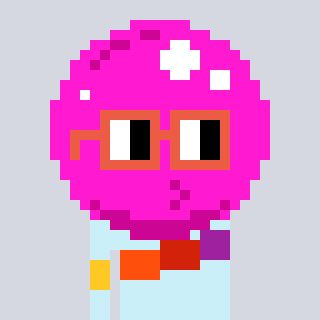
a pixel art character with square orange glasses, a bubblegum-shaped head and a cold-colored body on a cool background